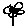
Label: flower